Question: I have the following VBScript code, which I would like to express instead in JavaScript:
'''
Sub GxUIProxyVB_OnLogon
Dim EntityProxy
For Each EntityProxy In GxUIProxyVB.ListEntityProxy
MsgBox EntityProxy.Name
Next
End Sub
'''
To give context this code is a post-logon event handler of an ActiveX control's logon event. The ActiveX control is hosted in a web page running in Internet Explorer 8. The user of the web page triggers this code's execution by successfully logging on via the ActiveX control's logon mechanism.
In the code is a reference to the ActiveX control's object embedded in the DOM via an HTML element.
This is the JavaScript I have so far:
'''
function GxUIProxyVB::OnLogon()
{
var EntityProxy;
// For Each EntityProxy In GxUIProxyVB.ListEntityProxy
// alert(EntityProxy.Name);
// Next
}
'''
I have commented out the part I am struggling with:
This screen shot from IE8's watch list shows the members of the object

As a workaround I realize I could just leave the code in VBScript as the users will probably only be using Internet Explorer to access this content, but I'd rather have it in JavaScript for code maintainablity. (I don't want future web developers who maintain this code to need to be proficient in VBScript.)
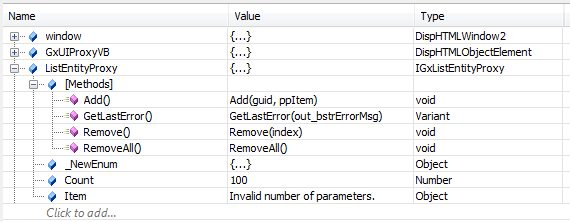
Answer: You'll have to use an <URL> object:
'''
function gxUIProxyVB_OnLogon() {
var entityProxy;
for (var enr = new Enumerator(GxUIProxyVB.ListEntityProxy); !enr.atEnd(); enr.moveNext()) {
entityProxy = enr.item();
alert(entityProxy.Name);
}
}
'''